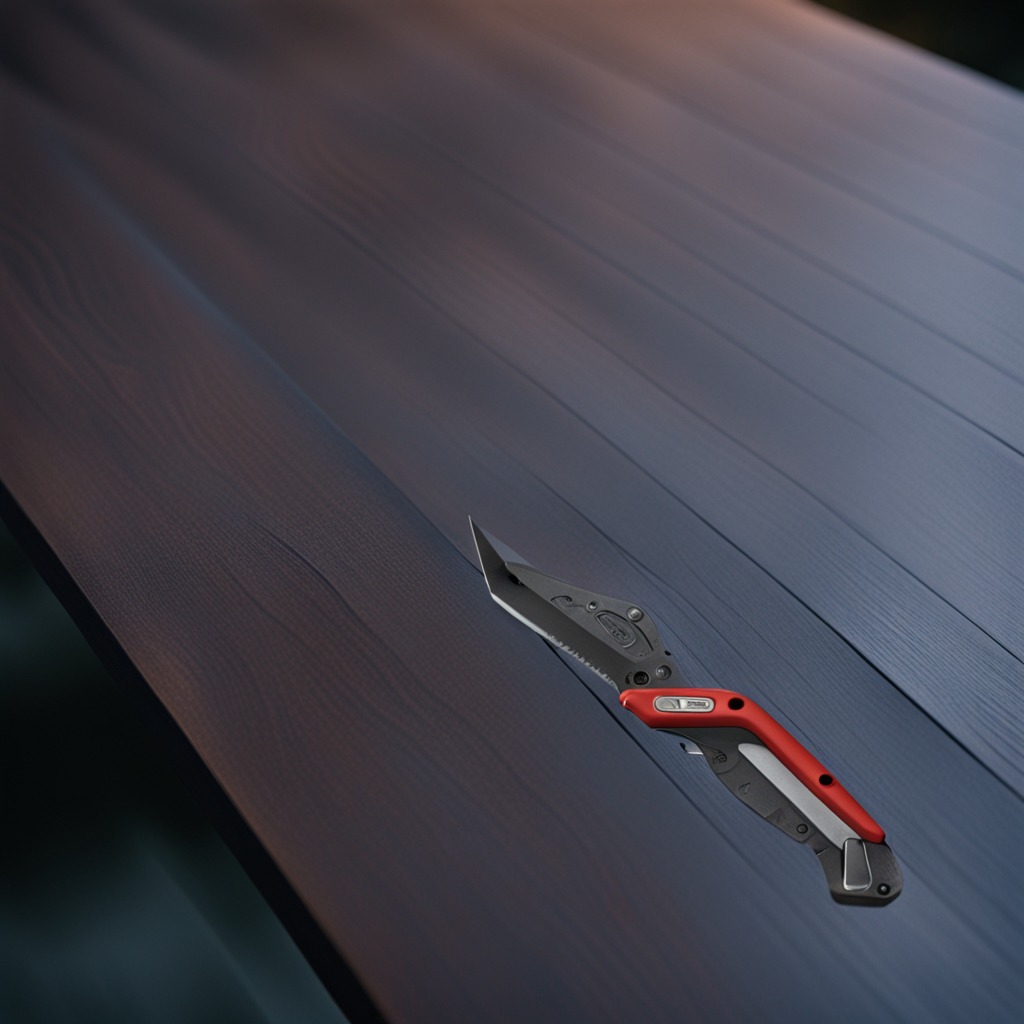
A utility knife lying on the table.